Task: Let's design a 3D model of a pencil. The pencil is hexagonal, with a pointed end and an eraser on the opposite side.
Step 40:
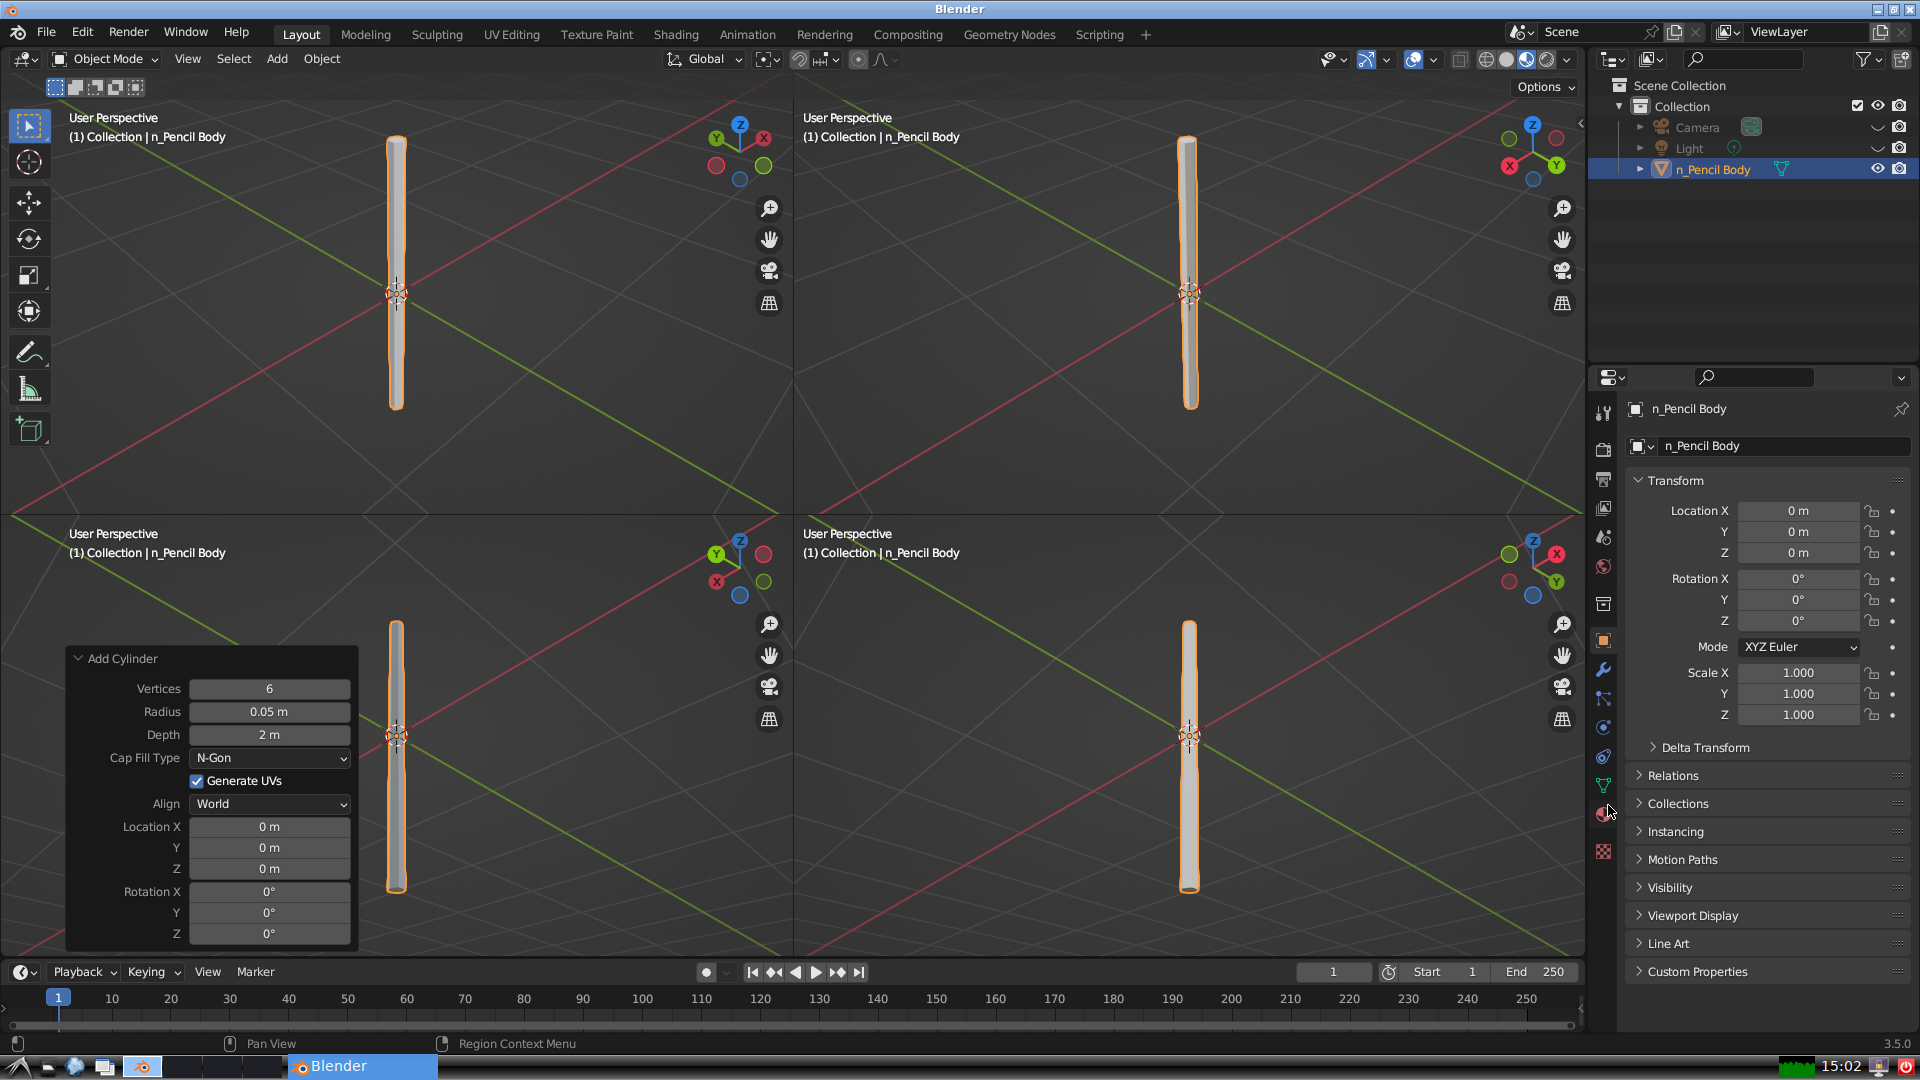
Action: click: no